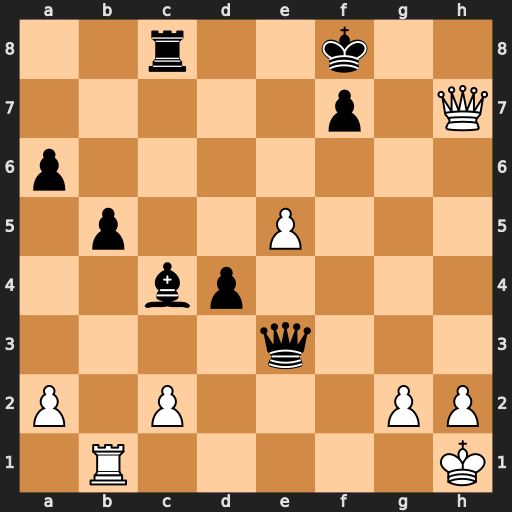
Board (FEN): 2r2k2/5p1Q/p7/1p2P3/2bp4/4q3/P1P3PP/1R5K
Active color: w
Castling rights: -
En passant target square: -
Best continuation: Qh8+ Ke7 Qxc8